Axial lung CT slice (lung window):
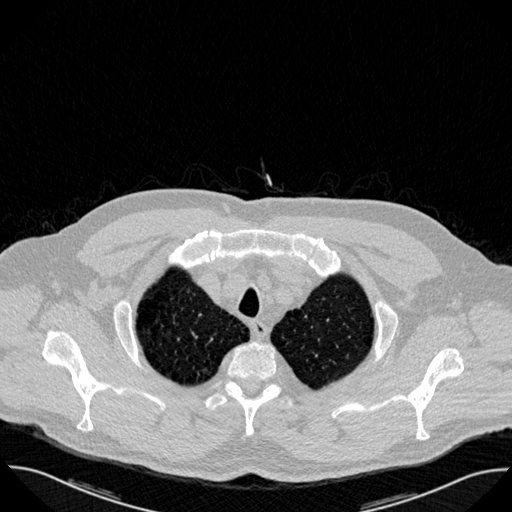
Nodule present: no